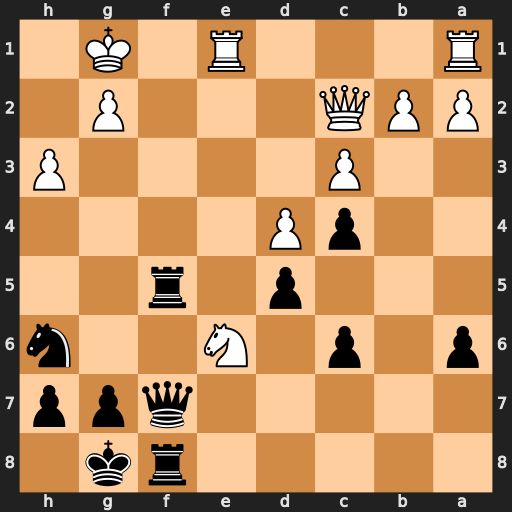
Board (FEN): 5rk1/5qpp/p1p1N2n/3p1r2/2pP4/2P4P/PPQ3P1/R3R1K1
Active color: b
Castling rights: -
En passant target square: -
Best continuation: Rf2 Re2 Rxe2 Qxe2 Re8 Re1 Nf5